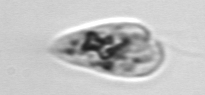
Label: Amoeba